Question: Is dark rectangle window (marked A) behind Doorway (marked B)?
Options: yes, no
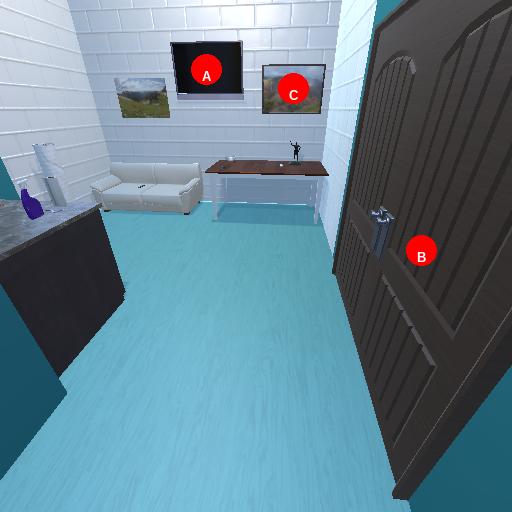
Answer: yes